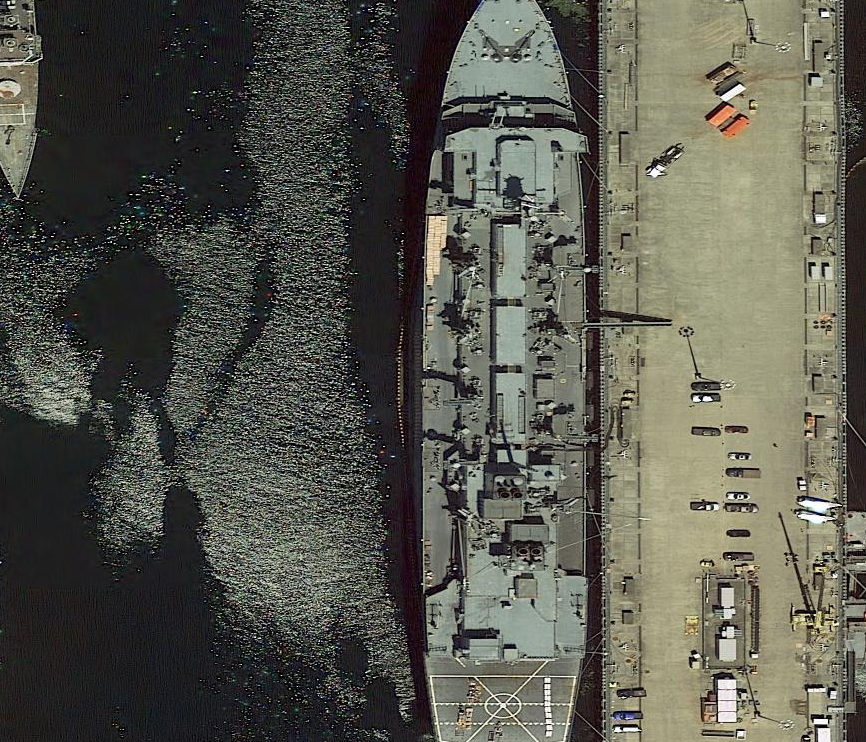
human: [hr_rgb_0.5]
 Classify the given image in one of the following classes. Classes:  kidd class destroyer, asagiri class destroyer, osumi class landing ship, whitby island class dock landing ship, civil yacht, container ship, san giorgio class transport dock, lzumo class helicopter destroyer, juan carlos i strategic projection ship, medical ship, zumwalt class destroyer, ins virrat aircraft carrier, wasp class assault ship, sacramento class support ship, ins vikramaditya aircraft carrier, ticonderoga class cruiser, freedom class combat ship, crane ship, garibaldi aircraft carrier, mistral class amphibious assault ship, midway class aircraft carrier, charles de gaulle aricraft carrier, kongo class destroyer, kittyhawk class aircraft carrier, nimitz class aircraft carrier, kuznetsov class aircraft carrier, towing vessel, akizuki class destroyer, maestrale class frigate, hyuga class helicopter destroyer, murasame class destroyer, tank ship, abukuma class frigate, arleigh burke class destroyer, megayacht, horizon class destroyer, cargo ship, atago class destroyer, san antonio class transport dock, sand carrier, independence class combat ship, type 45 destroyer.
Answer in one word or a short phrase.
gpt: Sacramento class support ship